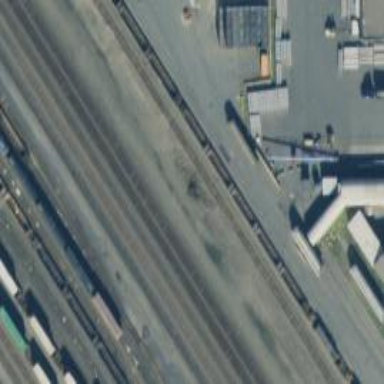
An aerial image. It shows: Railway yard in service.